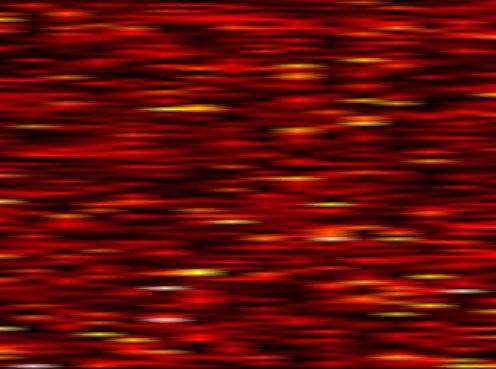
Label: UFMC